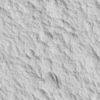
Label: not_dusty